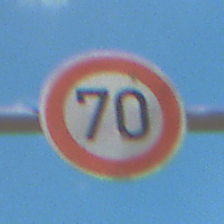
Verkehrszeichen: Geschwindigkeit70
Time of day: Midday
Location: Outdoor (Nature)
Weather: PartlyCloudy
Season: Autumn
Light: Natural